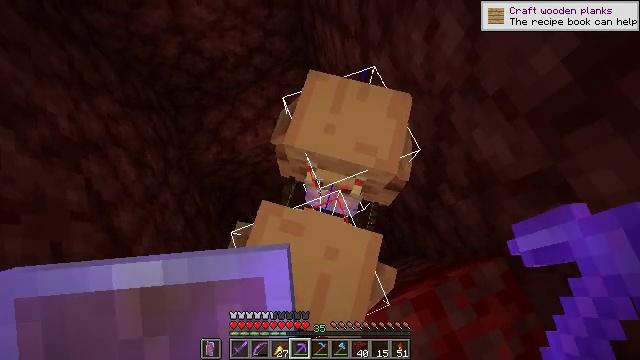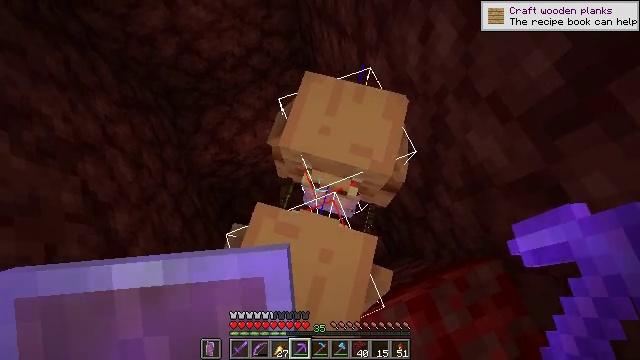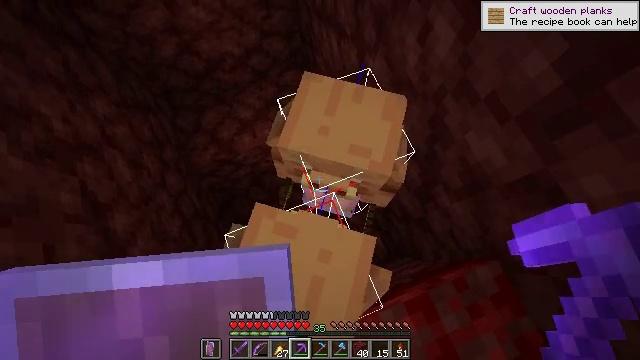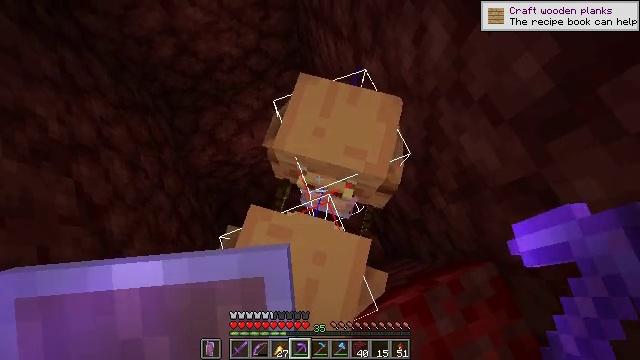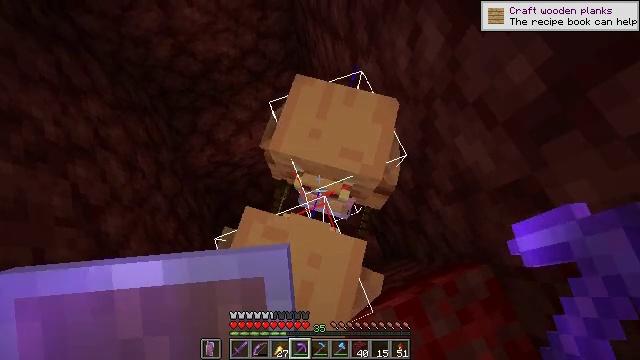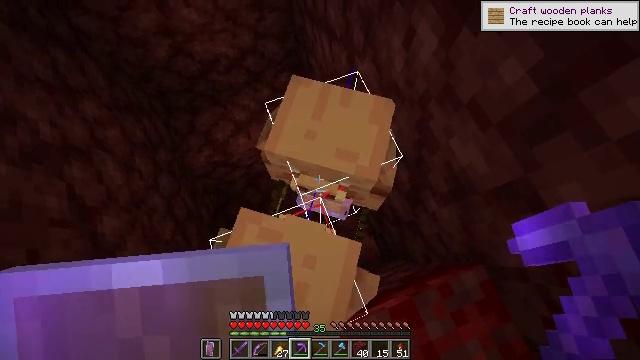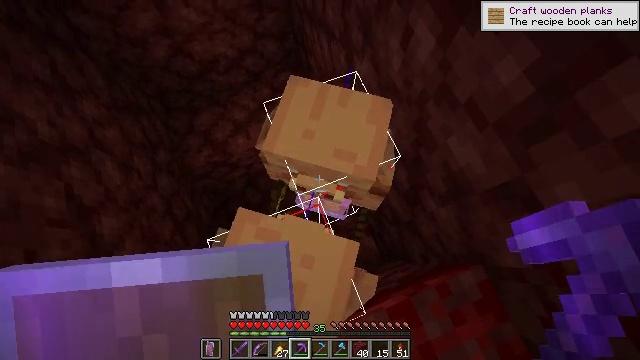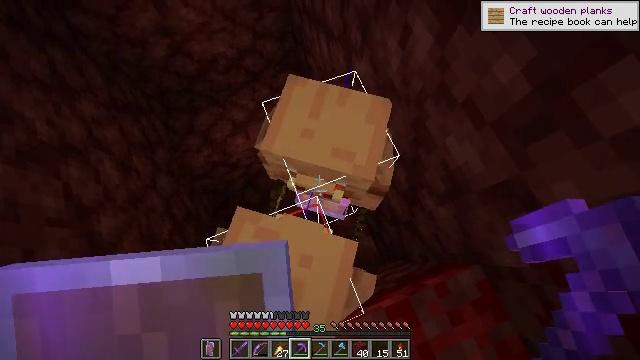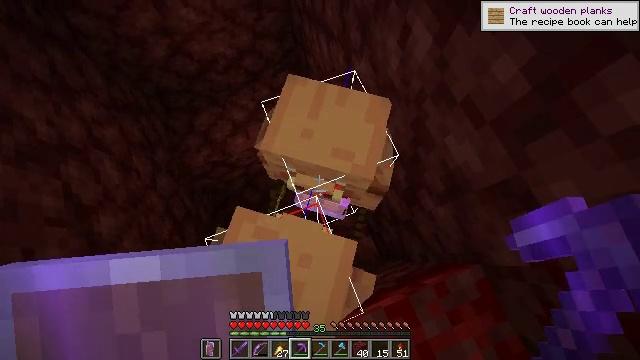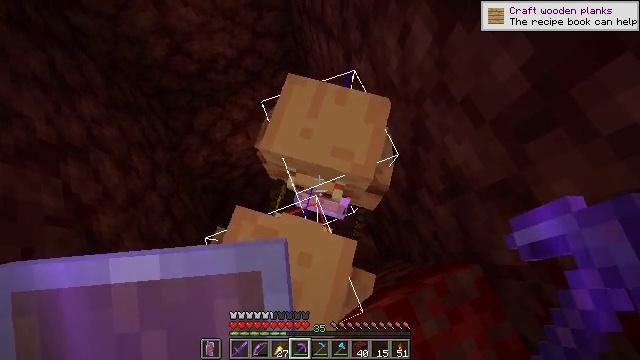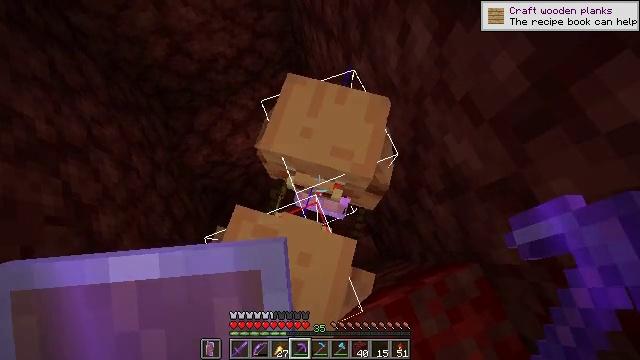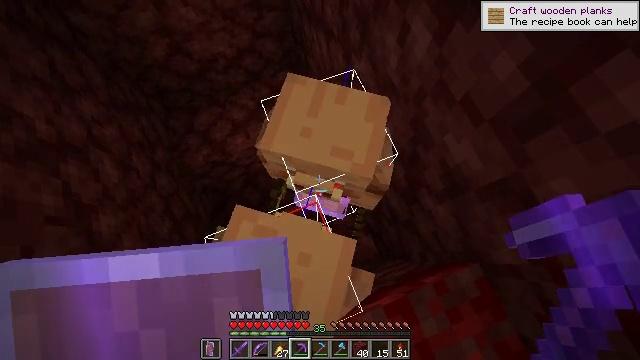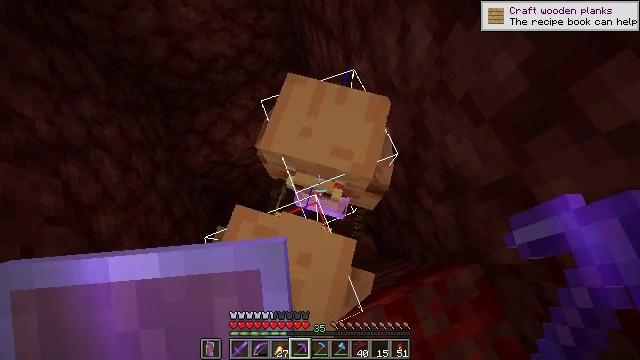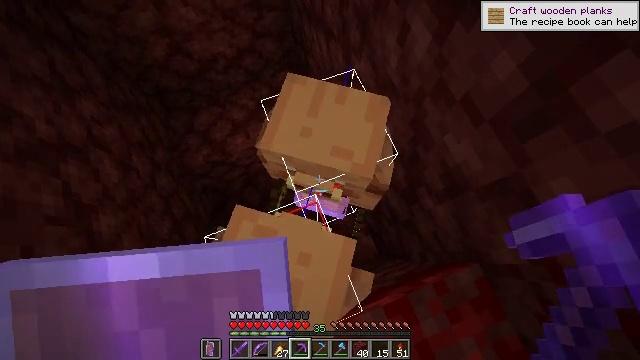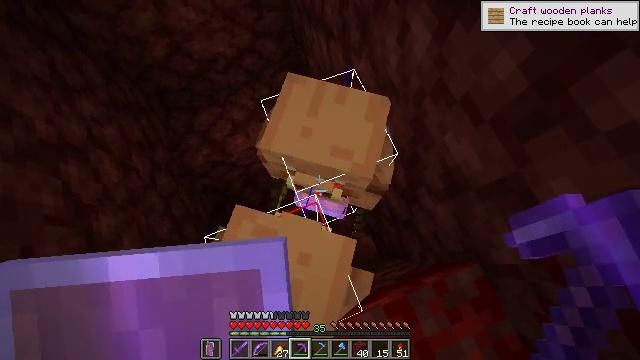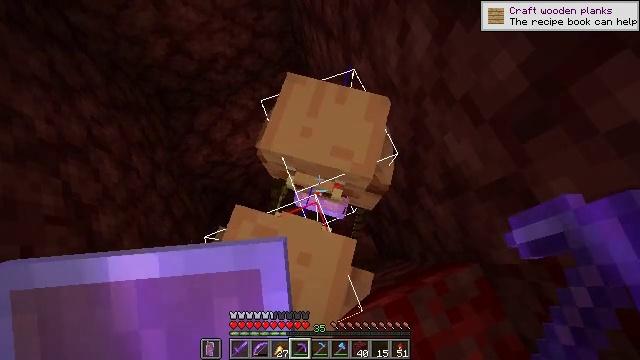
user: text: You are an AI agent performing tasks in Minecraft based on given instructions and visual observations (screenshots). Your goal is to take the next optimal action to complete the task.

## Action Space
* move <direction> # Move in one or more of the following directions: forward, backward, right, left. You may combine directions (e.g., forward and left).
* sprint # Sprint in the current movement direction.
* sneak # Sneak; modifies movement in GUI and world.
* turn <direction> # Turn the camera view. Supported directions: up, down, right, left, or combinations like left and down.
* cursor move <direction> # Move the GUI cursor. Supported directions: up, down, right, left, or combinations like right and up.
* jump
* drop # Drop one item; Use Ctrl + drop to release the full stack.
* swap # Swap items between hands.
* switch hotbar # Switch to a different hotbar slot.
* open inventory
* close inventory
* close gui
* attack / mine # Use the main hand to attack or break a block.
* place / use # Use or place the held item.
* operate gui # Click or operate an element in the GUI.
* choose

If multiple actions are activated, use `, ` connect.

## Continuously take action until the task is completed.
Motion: motion action
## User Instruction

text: Mine the nether wart block in the Nether.
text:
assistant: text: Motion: move forward, sneak
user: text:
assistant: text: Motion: move forward, sneak
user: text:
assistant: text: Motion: move forward, sneak
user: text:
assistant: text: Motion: move forward, sneak
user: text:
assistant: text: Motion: sneak
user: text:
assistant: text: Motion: sneak
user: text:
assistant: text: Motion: sneak
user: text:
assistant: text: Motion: sneak
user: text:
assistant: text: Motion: sneak
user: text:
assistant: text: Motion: sneak
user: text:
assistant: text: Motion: sneak
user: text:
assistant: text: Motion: sneak
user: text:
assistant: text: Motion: sneak
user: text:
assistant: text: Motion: sneak
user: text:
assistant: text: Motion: sneak
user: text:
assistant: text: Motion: move back, sneak
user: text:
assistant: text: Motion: move back, sneak
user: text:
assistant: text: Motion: move back, sneak
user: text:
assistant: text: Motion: move back, sneak
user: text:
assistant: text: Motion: move back, sneak
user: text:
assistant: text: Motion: move back, sneak, turn right and up
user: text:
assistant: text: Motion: move back, sneak, turn right and up
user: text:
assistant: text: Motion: move back, sneak, turn right and up
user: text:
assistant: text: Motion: move back, sneak, turn right and up
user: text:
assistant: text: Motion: move back, sneak, turn right and up
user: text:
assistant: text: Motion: sneak, turn right and up
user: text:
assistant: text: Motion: sneak, turn right and up
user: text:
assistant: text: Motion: move forward, sneak, turn right and up
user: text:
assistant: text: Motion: move forward, sneak, turn right and up
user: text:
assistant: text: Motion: move forward, turn right and up